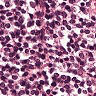
Metastatic tissue present: no